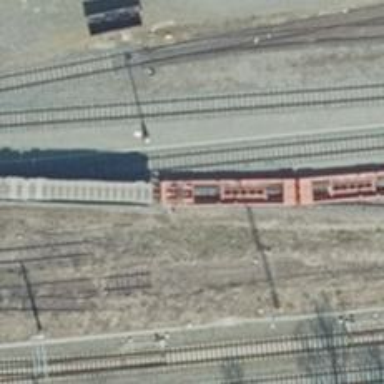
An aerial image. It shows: Railway yard in service.